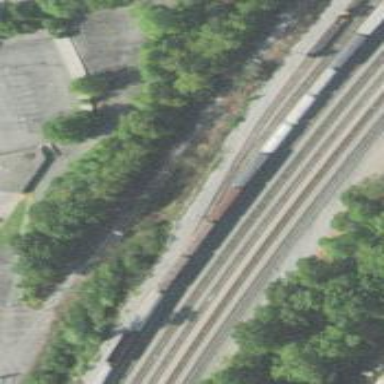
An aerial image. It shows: Railway yard in service.